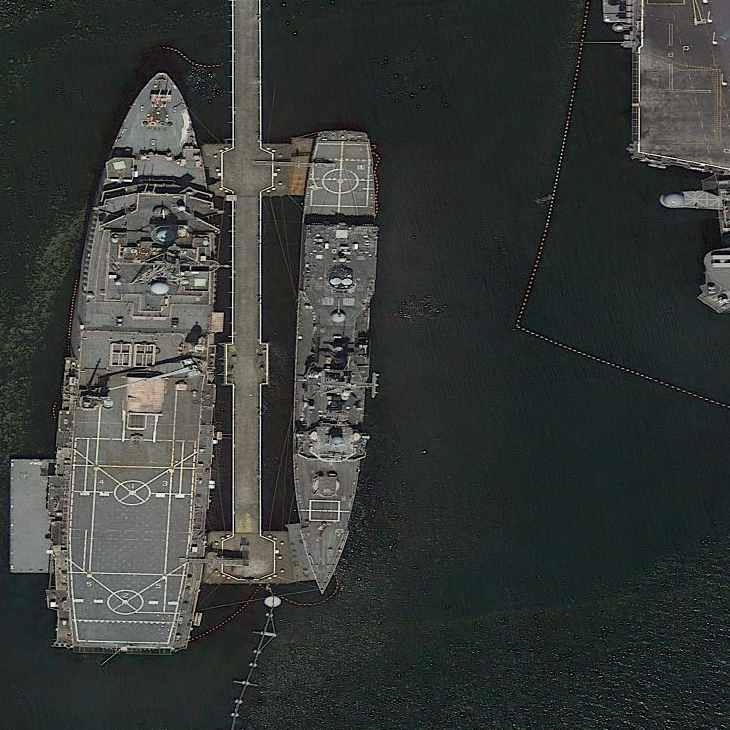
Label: cruiser